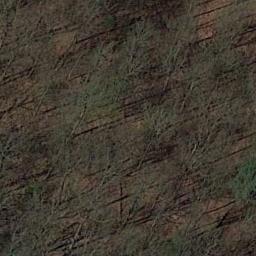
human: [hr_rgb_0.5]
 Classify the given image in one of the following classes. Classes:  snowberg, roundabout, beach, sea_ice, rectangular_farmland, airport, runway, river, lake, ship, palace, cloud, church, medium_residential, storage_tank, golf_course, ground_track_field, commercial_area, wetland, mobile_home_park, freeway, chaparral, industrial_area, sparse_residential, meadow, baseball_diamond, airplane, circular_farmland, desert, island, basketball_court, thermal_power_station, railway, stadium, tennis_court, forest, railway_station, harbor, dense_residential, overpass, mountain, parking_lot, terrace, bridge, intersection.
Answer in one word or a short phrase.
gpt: forest